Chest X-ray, AP view. Patient: 53 years old, sex M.
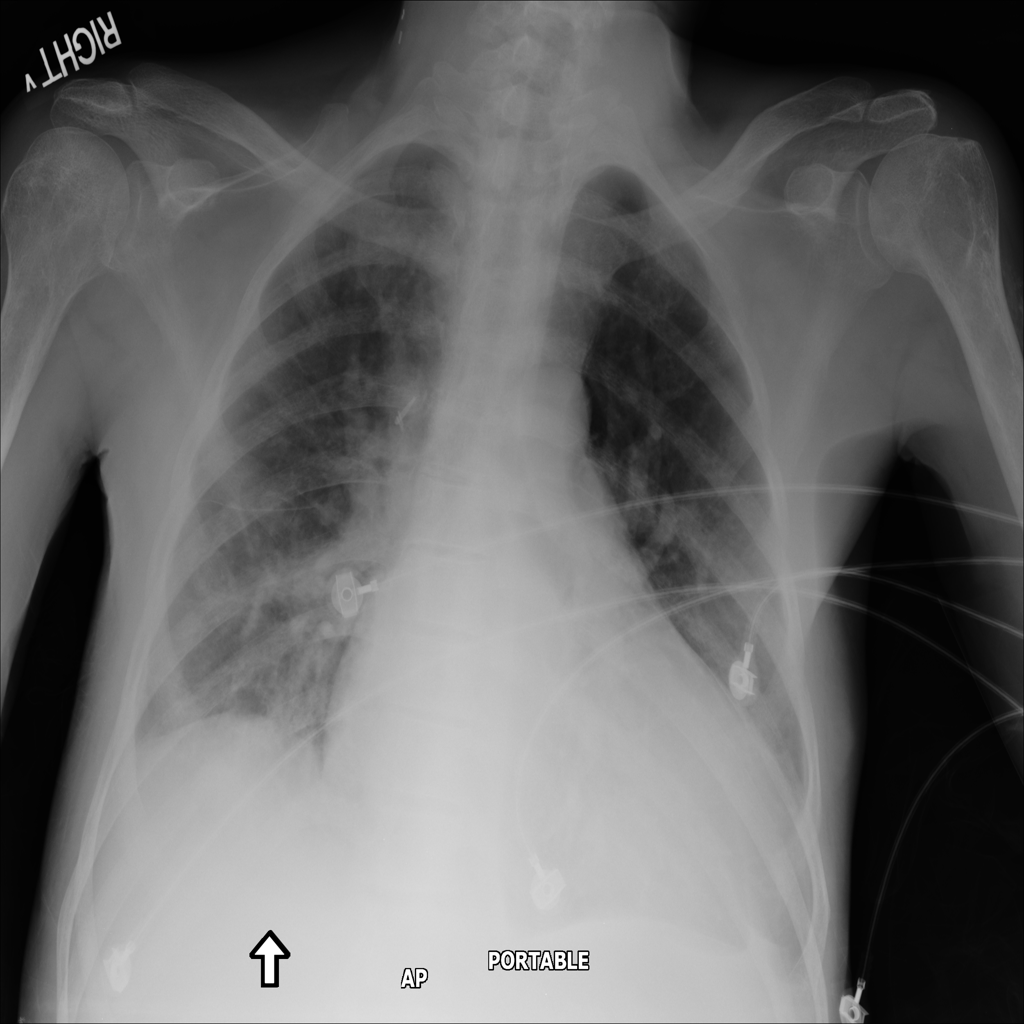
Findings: No Finding